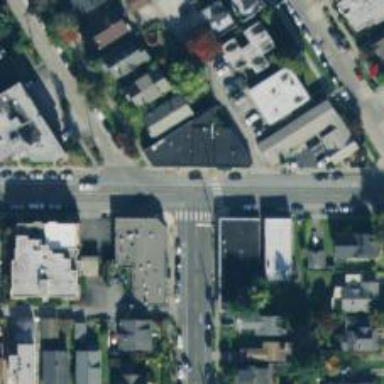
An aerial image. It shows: Secondary road with separate asphalt sidewalk.